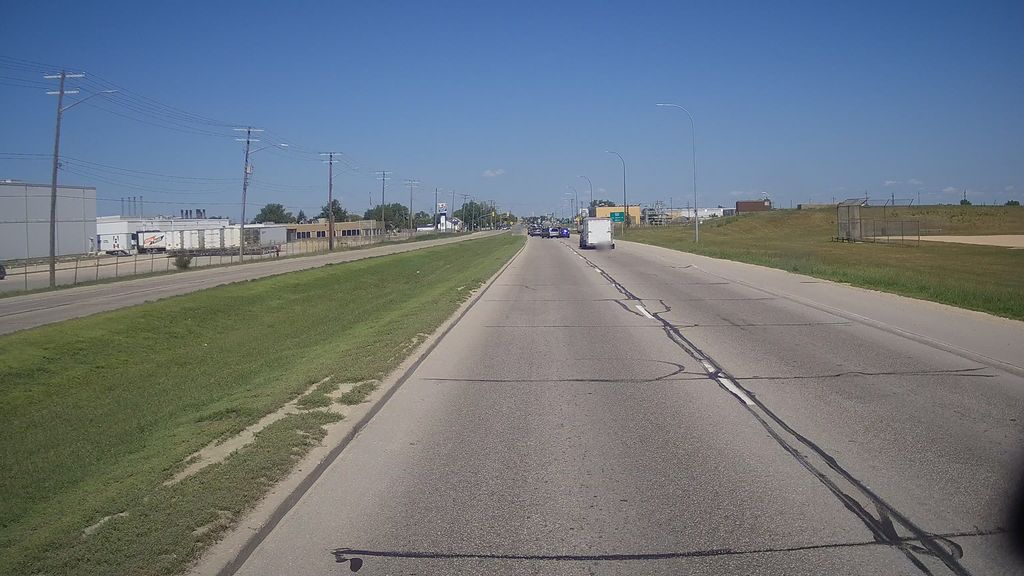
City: winnipeg